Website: slack
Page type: payment
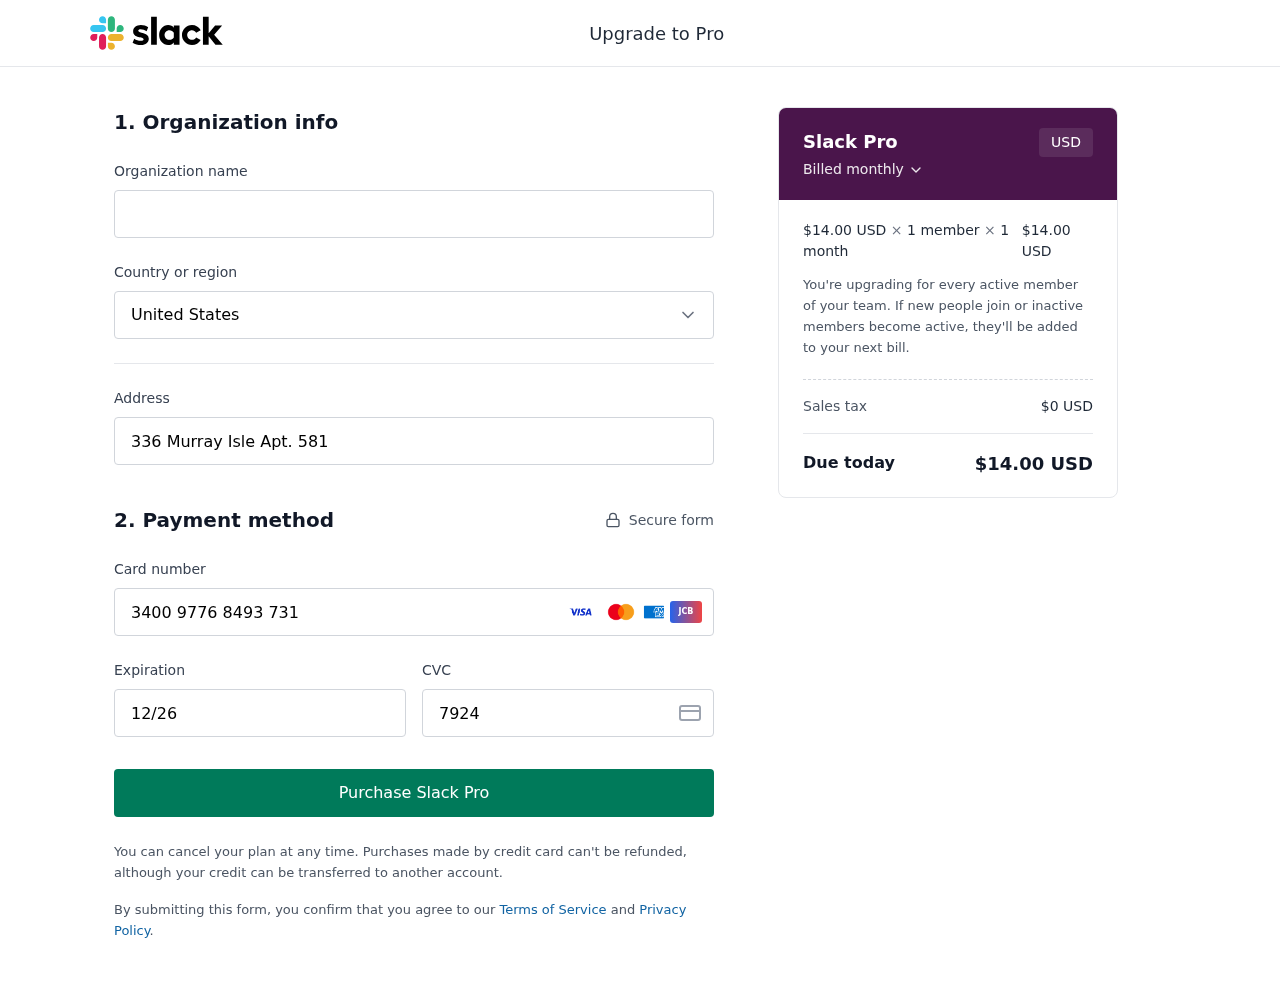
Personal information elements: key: PII_CARD_CVV
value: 7924
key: PII_CARD_EXPIRY
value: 12/26
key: PII_CARD_NUMBER
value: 3400 9776 8493 731
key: PII_COUNTRY
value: United States
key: PII_STREET
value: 336 Murray Isle Apt. 581
Product elements: key: PRODUCT1_PRICE
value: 14
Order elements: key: ORDER_SUBTOTAL
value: $14.00 USD
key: ORDER_TAX
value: $0 USD
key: ORDER_TOTAL
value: $14.00 USD